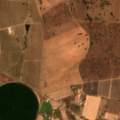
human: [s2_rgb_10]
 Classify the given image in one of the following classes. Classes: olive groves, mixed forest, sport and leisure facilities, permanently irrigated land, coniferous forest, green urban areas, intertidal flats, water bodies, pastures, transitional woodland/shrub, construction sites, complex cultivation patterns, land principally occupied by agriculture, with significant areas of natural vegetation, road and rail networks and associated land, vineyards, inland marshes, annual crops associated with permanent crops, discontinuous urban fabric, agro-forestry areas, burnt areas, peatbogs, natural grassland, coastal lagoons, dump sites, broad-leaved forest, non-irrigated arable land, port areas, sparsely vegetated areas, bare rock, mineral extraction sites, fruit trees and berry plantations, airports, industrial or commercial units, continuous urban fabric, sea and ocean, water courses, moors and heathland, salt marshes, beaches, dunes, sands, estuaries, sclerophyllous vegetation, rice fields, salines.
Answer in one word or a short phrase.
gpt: non-irrigated arable land, fruit trees and berry plantations, complex cultivation patterns, agro-forestry areas